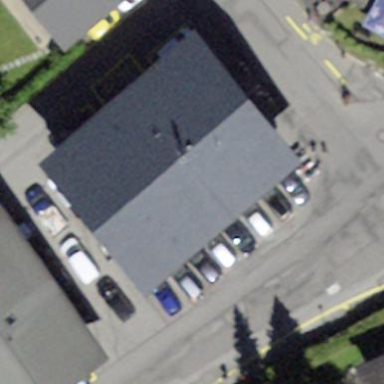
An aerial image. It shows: Public building.